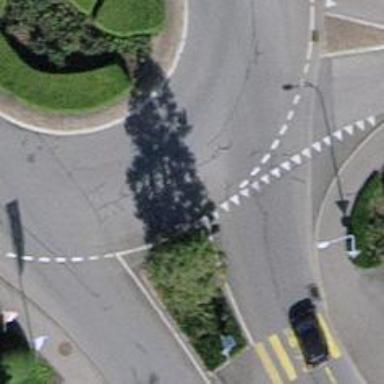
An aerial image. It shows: Road with "give way" sign.